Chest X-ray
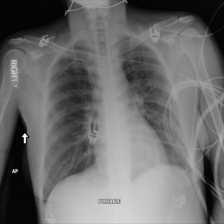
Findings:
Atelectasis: negative
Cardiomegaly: negative
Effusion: negative
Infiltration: negative
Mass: negative
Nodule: negative
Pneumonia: negative
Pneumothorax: negative
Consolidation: negative
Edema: negative
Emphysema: negative
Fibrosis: negative
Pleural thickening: negative
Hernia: negative